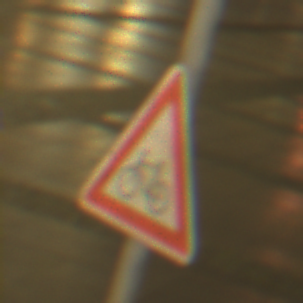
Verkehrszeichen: RadverkehrRechts
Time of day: Night
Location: Outdoor (Urban)
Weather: Overcast
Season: NotSpecified
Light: Artificial